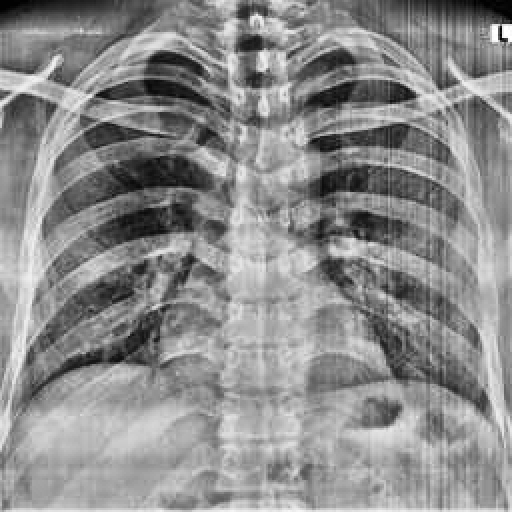
Finding: NORMAL